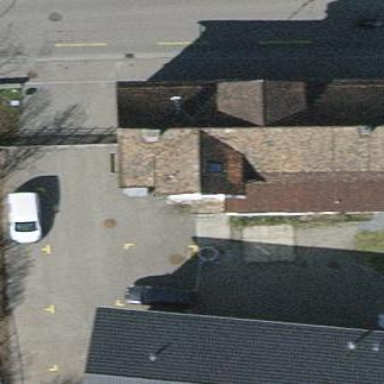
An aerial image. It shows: Building with tile roof.